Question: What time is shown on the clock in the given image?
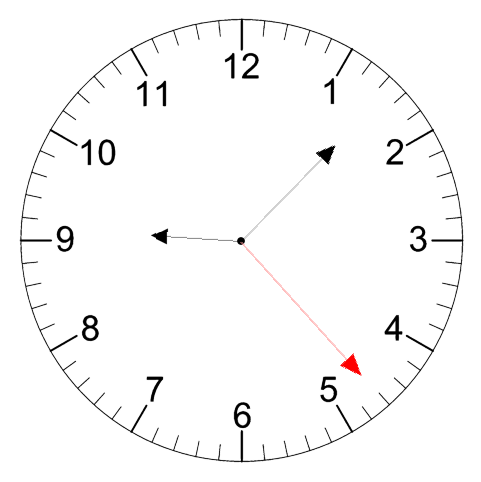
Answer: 09:07:23